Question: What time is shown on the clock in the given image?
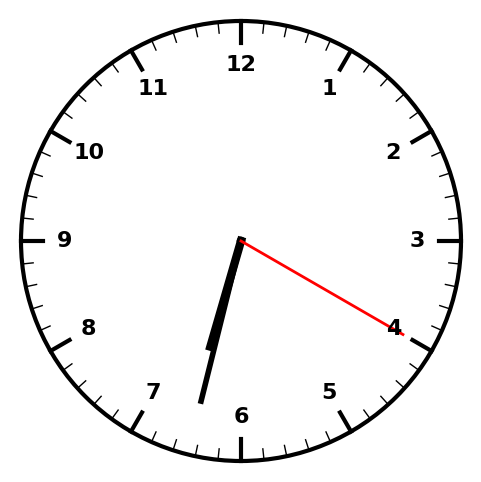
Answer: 06:32:20